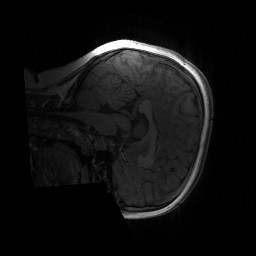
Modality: T1w
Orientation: sagittal
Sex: female
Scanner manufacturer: siemens
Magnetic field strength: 3 T
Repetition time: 1.9 s
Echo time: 0.00243 s